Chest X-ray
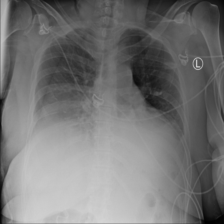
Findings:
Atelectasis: negative
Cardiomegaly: negative
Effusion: negative
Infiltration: negative
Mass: negative
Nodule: negative
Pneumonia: negative
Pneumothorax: negative
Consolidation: positive
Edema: negative
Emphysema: negative
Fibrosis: negative
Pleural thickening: negative
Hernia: negative